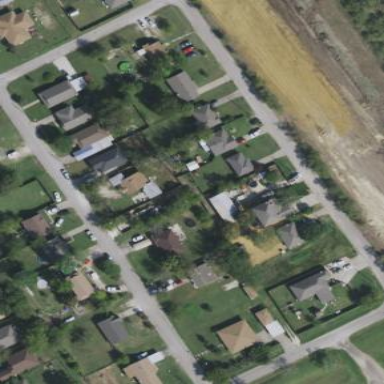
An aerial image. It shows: This residential area consists of single-family homes.